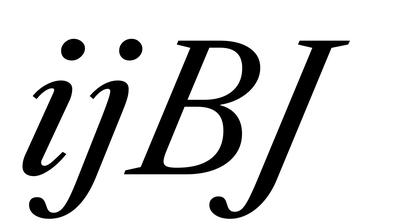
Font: LibreCaslonText-Italic_Italic